Question: I have the below data frame in R:
'''
eta x.1 x.2 x.3 y.1 y.2 y.3 xz.1 xz.2 xz.3
eta.0 1 28.00000 28.00000 28.00000 -<PHONE> -<PHONE> -<PHONE> -<PHONE> -<PHONE> -<PHONE>
eta.01 2 27.99999 27.99999 27.99995 -<PHONE> -<PHONE> -<PHONE> -<PHONE> -<PHONE> -<PHONE>
eta.1 3 27.98915 28.00041 27.99914 -<PHONE> -<PHONE> -<PHONE> -<PHONE> -<PHONE> -<PHONE>
eta.5 4 25.57216 27.98243 27.98737 <PHONE> -<PHONE> -<PHONE> -<PHONE> -<PHONE> -<PHONE>
eta.10 5 25.38172 25.94990 28.04486 <PHONE> <PHONE> -<PHONE> -<PHONE> -<PHONE> -<PHONE>
'''
I've used 'gather' to construct a new data frame and want to plot each variable. I'm now trying to plot all of the variables, however, I want to plot them corresponding to the second number together. So I want to plot 'x.1', 'y.1', and 'xz.1' together and create a legend that only has three variables, say 'Model 1', 'Model 2', 'Model 3' in 'ggplot'.
'''
library(tidyverse)
# Gather dataframe
df.gather <- gather(df, "variables", "value", 2:ncol(df))
shapes <- rep(c(15,16,17),3)
colours <- c("#c97a76","#5abd47","#3160e1")
names <- c("Model 1", "Model 2", "Model 3")
ggplot <- ggplot(df.gather, aes(x = eta, y = value, col=variables, group = variables, shape = variables))+
geom_point()+
geom_line(show.legend = F)+
expand_limits(y=30)+
scale_shape_manual(values = shapes, guide = F)+
ylab("Point Estimate")+
theme(axis.line = element_line(colour = "black"),
axis.ticks.length = unit(.25,"cm"),
panel.grid.major = element_blank(),
panel.grid.minor = element_blank(),
panel.border = element_blank(),
panel.background = element_blank(),
legend.key = element_blank(),
legend.box.background = element_rect(color="black", size=0.5))+
scale_color_manual(values = c(rep(colours,3)), guide = F)
'''
I currently have the below plot but was trying to figure out if it was possible to merge each model into 1 and only have "Model 1", "Model 2", and "Model 3" in the legend corresponding to shape and colour.
Thanks in advance.

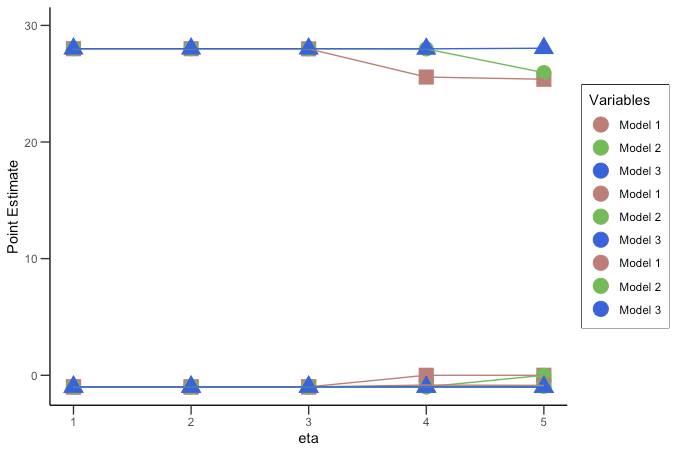
Answer: Here's how I'd do it: Make a new variable giving the 'Model', then use that for shape and color:
'''
df.gather$Model <- gsub("[a-z.]+", "", df.gather$variables)
ggplot(data = df.gather, mapping = aes(x = eta, y = value, group = variables,
color = Model, shape = Model)) +
geom_point() +
geom_line() +
expand_limits(y=30) +
ylab("Point Estimate")
'''
<URL>